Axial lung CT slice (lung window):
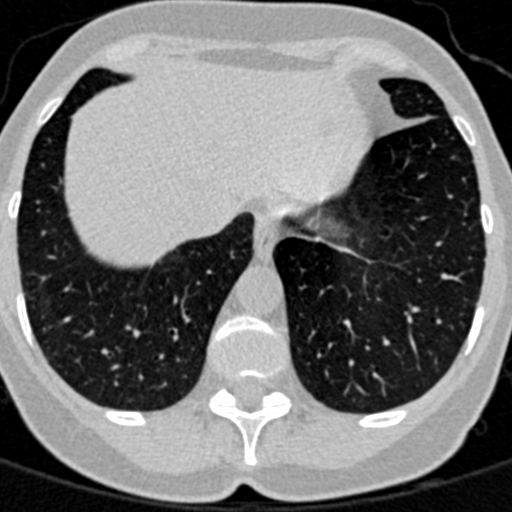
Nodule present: no